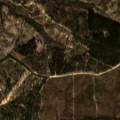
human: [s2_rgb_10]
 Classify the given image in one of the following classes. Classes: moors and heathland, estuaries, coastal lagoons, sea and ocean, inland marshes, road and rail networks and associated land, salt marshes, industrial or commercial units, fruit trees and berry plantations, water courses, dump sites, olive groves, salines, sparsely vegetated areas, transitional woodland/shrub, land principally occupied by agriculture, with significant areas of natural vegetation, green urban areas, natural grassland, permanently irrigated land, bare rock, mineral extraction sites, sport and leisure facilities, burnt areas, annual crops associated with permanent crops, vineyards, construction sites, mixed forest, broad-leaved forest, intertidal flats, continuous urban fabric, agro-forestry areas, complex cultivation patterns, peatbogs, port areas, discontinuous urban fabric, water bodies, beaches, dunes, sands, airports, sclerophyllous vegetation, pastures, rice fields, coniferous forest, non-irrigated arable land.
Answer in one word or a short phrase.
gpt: non-irrigated arable land, olive groves, broad-leaved forest, mixed forest, transitional woodland/shrub